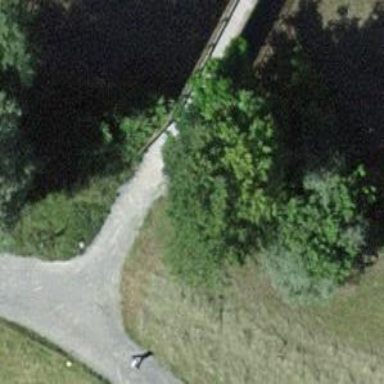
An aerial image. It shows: Path on bridge.